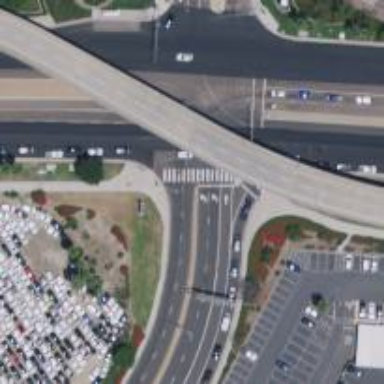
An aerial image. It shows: Primary highway with separate sidewalk.